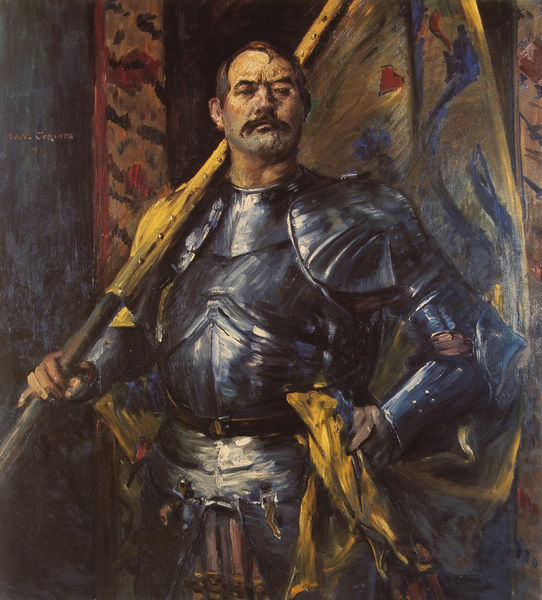
Titel: Selbstporträt als Fahnenträger
Künstler: Lovis Corinth
Standort: Poznan
Institution: Museum Narodowe
Schlagwörter: adler, blau, dunkel, gemälde, hand, kopf, kämpfer, mann, schatten, schurz, dreieck, gelb, blume, braun, brust, bunt, grau, haar, hintergrund, licht, mund, nase, ohr, schwarz, stirn, weiss, blick, gürtel, rot, tuch, malerei, muster, teppich, bart, schnurrbart, wand, augen, gesicht, halten, haupt, mensch, stehen, bildnis, hals, herr, hände, portrait, porträt, signatur, vorhang, öl, gold, haare, pose, stehend, stoff, frontal, rosa, scheitel, schulter, spanien, taille, stab, fahne, flagge, moderne, farben, ölgemälde, banner, lanze, karikatur, schnäuzer, schnurbart, tapete, glanz, maler, glänzend, metall, balken, edel, nägel, nieten, schnauzbart, schnauzer, selbstporträt, griff, schimmer, eisen, corinth, lovis, lovis corinth, stolz, geld, uniform, soldat, selbstbildnis, leinwand, offizier, proträt, herrscher, pinsel, ritter, rüstung, wimpel, wappen, brustpanzer, harnisch, selbstportrait, männlich, portät, scharnier, krieger, ritterrüstung, herz, stange, edelmann, teppisch, künstlerbildnis, dreiviertelfigur, träger, blech, standarte, fahnenstange, fahnenträger, waffenrock, herold, boocioni, armschienen, fieber, fahnenjunker, kleiner finger düsseldorfig, 1900, triumphirend, oirtröt, schnurz, gemälde ohr